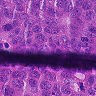
Metastatic tissue present: yes